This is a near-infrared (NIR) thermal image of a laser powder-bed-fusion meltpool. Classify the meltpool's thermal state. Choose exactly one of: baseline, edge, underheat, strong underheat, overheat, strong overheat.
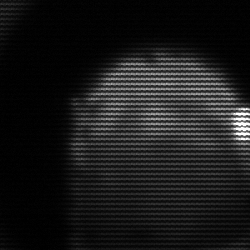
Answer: edge